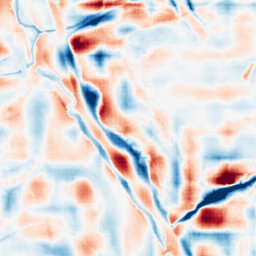
Category: wavelet
Decomposition family: wavelet_reverse_biorthogonal
Decomposition parameters: wavelet: rbio5.5
level: 5
Upsampling method: sinc_blackman
Upsampling parameters: scale: 2
kernel_size: 4
Upsampling scale: 2